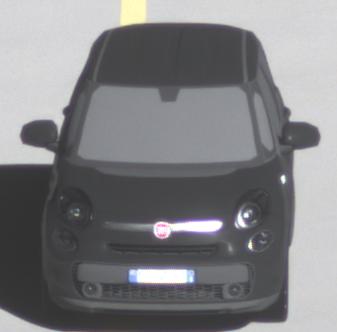
Make: Fiat
Model: 500L 1.4 16V
Detailed model: 500L (199)
Model produced from: 2012/10
Model produced until: 2017/05
Doors: 5
Color: black
Road condition: dry road
Daytime: morning or afternoon
Contrast: high contrast